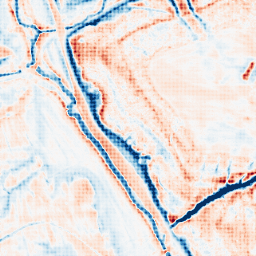
Category: classical
Decomposition family: gaussian_anisotropic
Decomposition parameters: sigma_x: 5
sigma_y: 5
Upsampling method: sinc_hamming
Upsampling parameters: scale: 8
kernel_size: 8
Upsampling scale: 8